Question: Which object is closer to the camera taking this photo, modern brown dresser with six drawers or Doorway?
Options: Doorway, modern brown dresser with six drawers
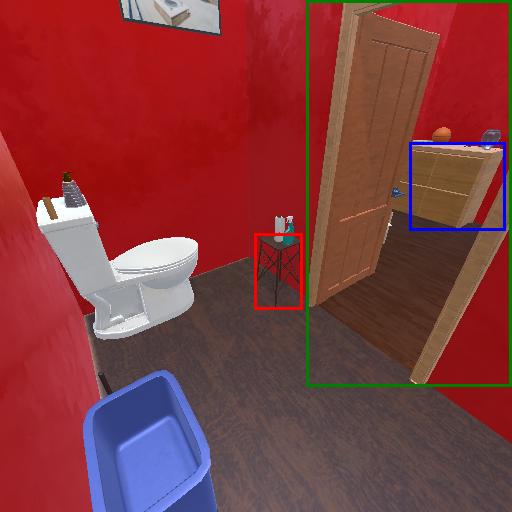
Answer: Doorway